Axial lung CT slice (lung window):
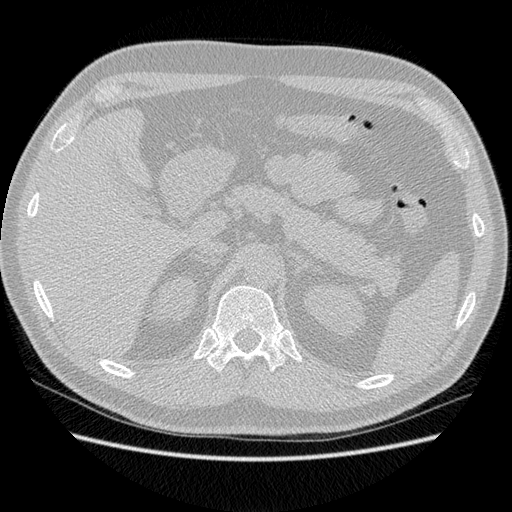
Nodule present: no